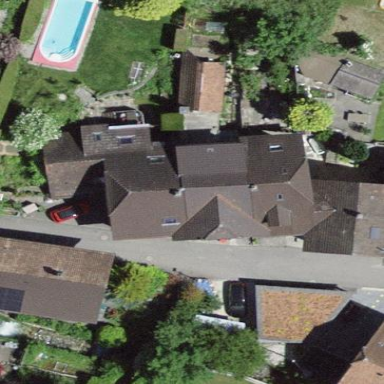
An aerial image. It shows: Terrace building.